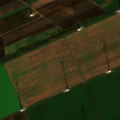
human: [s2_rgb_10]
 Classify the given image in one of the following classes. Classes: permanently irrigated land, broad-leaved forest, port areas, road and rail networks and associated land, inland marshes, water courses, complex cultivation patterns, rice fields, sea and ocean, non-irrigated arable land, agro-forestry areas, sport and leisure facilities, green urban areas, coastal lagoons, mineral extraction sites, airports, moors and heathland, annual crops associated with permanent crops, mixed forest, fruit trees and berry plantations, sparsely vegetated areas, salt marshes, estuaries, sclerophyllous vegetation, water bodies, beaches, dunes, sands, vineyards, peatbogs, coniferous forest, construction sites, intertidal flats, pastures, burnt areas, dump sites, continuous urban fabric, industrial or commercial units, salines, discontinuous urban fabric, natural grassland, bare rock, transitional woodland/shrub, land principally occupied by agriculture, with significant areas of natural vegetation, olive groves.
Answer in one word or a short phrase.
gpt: non-irrigated arable land